Field crop: maize
Growth stage: 2
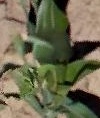
Species: maize